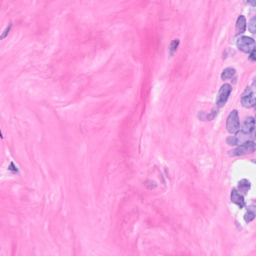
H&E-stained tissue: Breast